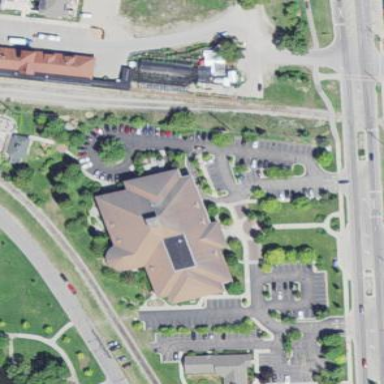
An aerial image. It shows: Library building with hipped roof.